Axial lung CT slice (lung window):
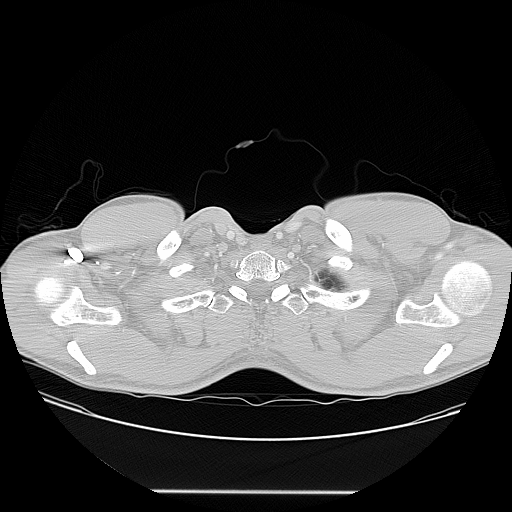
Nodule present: no